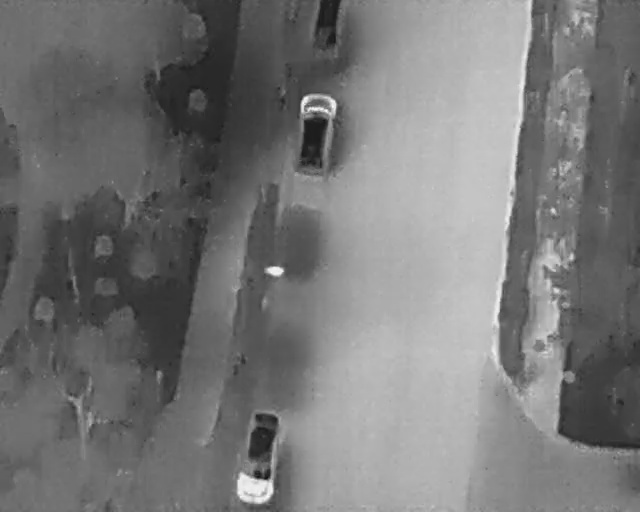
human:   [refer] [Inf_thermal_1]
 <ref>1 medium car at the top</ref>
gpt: <box>[[46, 2, 55, 8, 2]]</box>

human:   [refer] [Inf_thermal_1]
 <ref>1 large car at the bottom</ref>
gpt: <box>[[33, 85, 48, 92, 6]]</box>